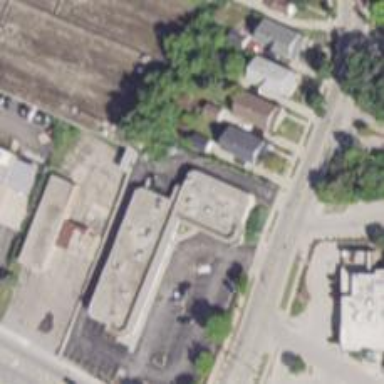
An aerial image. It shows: Alley classified as service road.